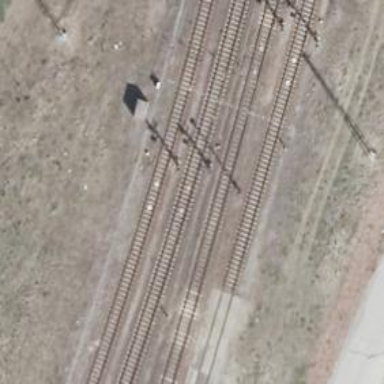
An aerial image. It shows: Railway signal.